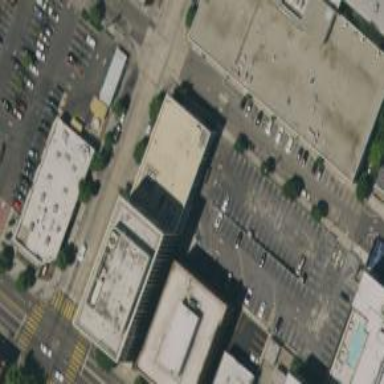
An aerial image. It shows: Commercial building.